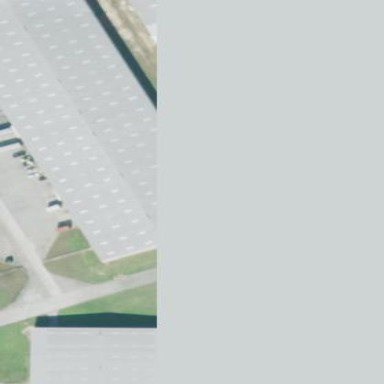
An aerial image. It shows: Warehouse building.